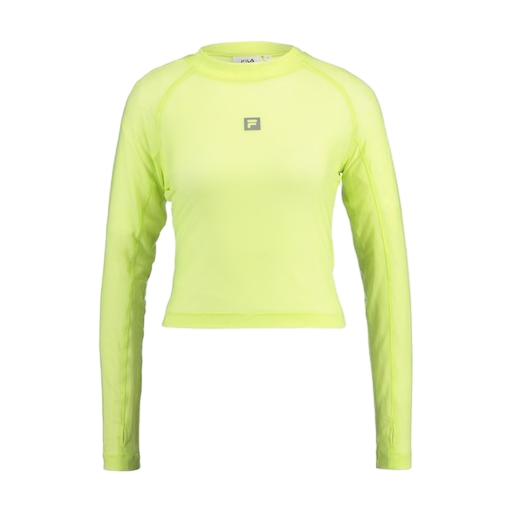
long-sleeve top, yellow iconic women's long-sleeved t-shirt, her longsleeve top, white background